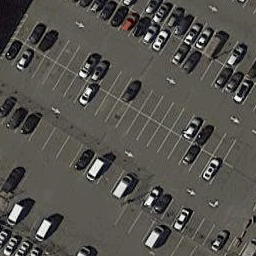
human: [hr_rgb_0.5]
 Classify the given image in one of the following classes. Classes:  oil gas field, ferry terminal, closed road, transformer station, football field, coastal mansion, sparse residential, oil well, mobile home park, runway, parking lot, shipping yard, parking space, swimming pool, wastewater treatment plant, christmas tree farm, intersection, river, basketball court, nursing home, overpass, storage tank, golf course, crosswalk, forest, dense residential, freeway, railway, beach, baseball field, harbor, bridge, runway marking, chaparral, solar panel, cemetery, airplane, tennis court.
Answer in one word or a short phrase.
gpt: parking lot